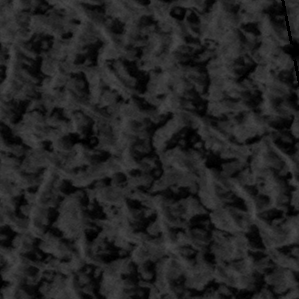
Label: frost